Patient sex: M
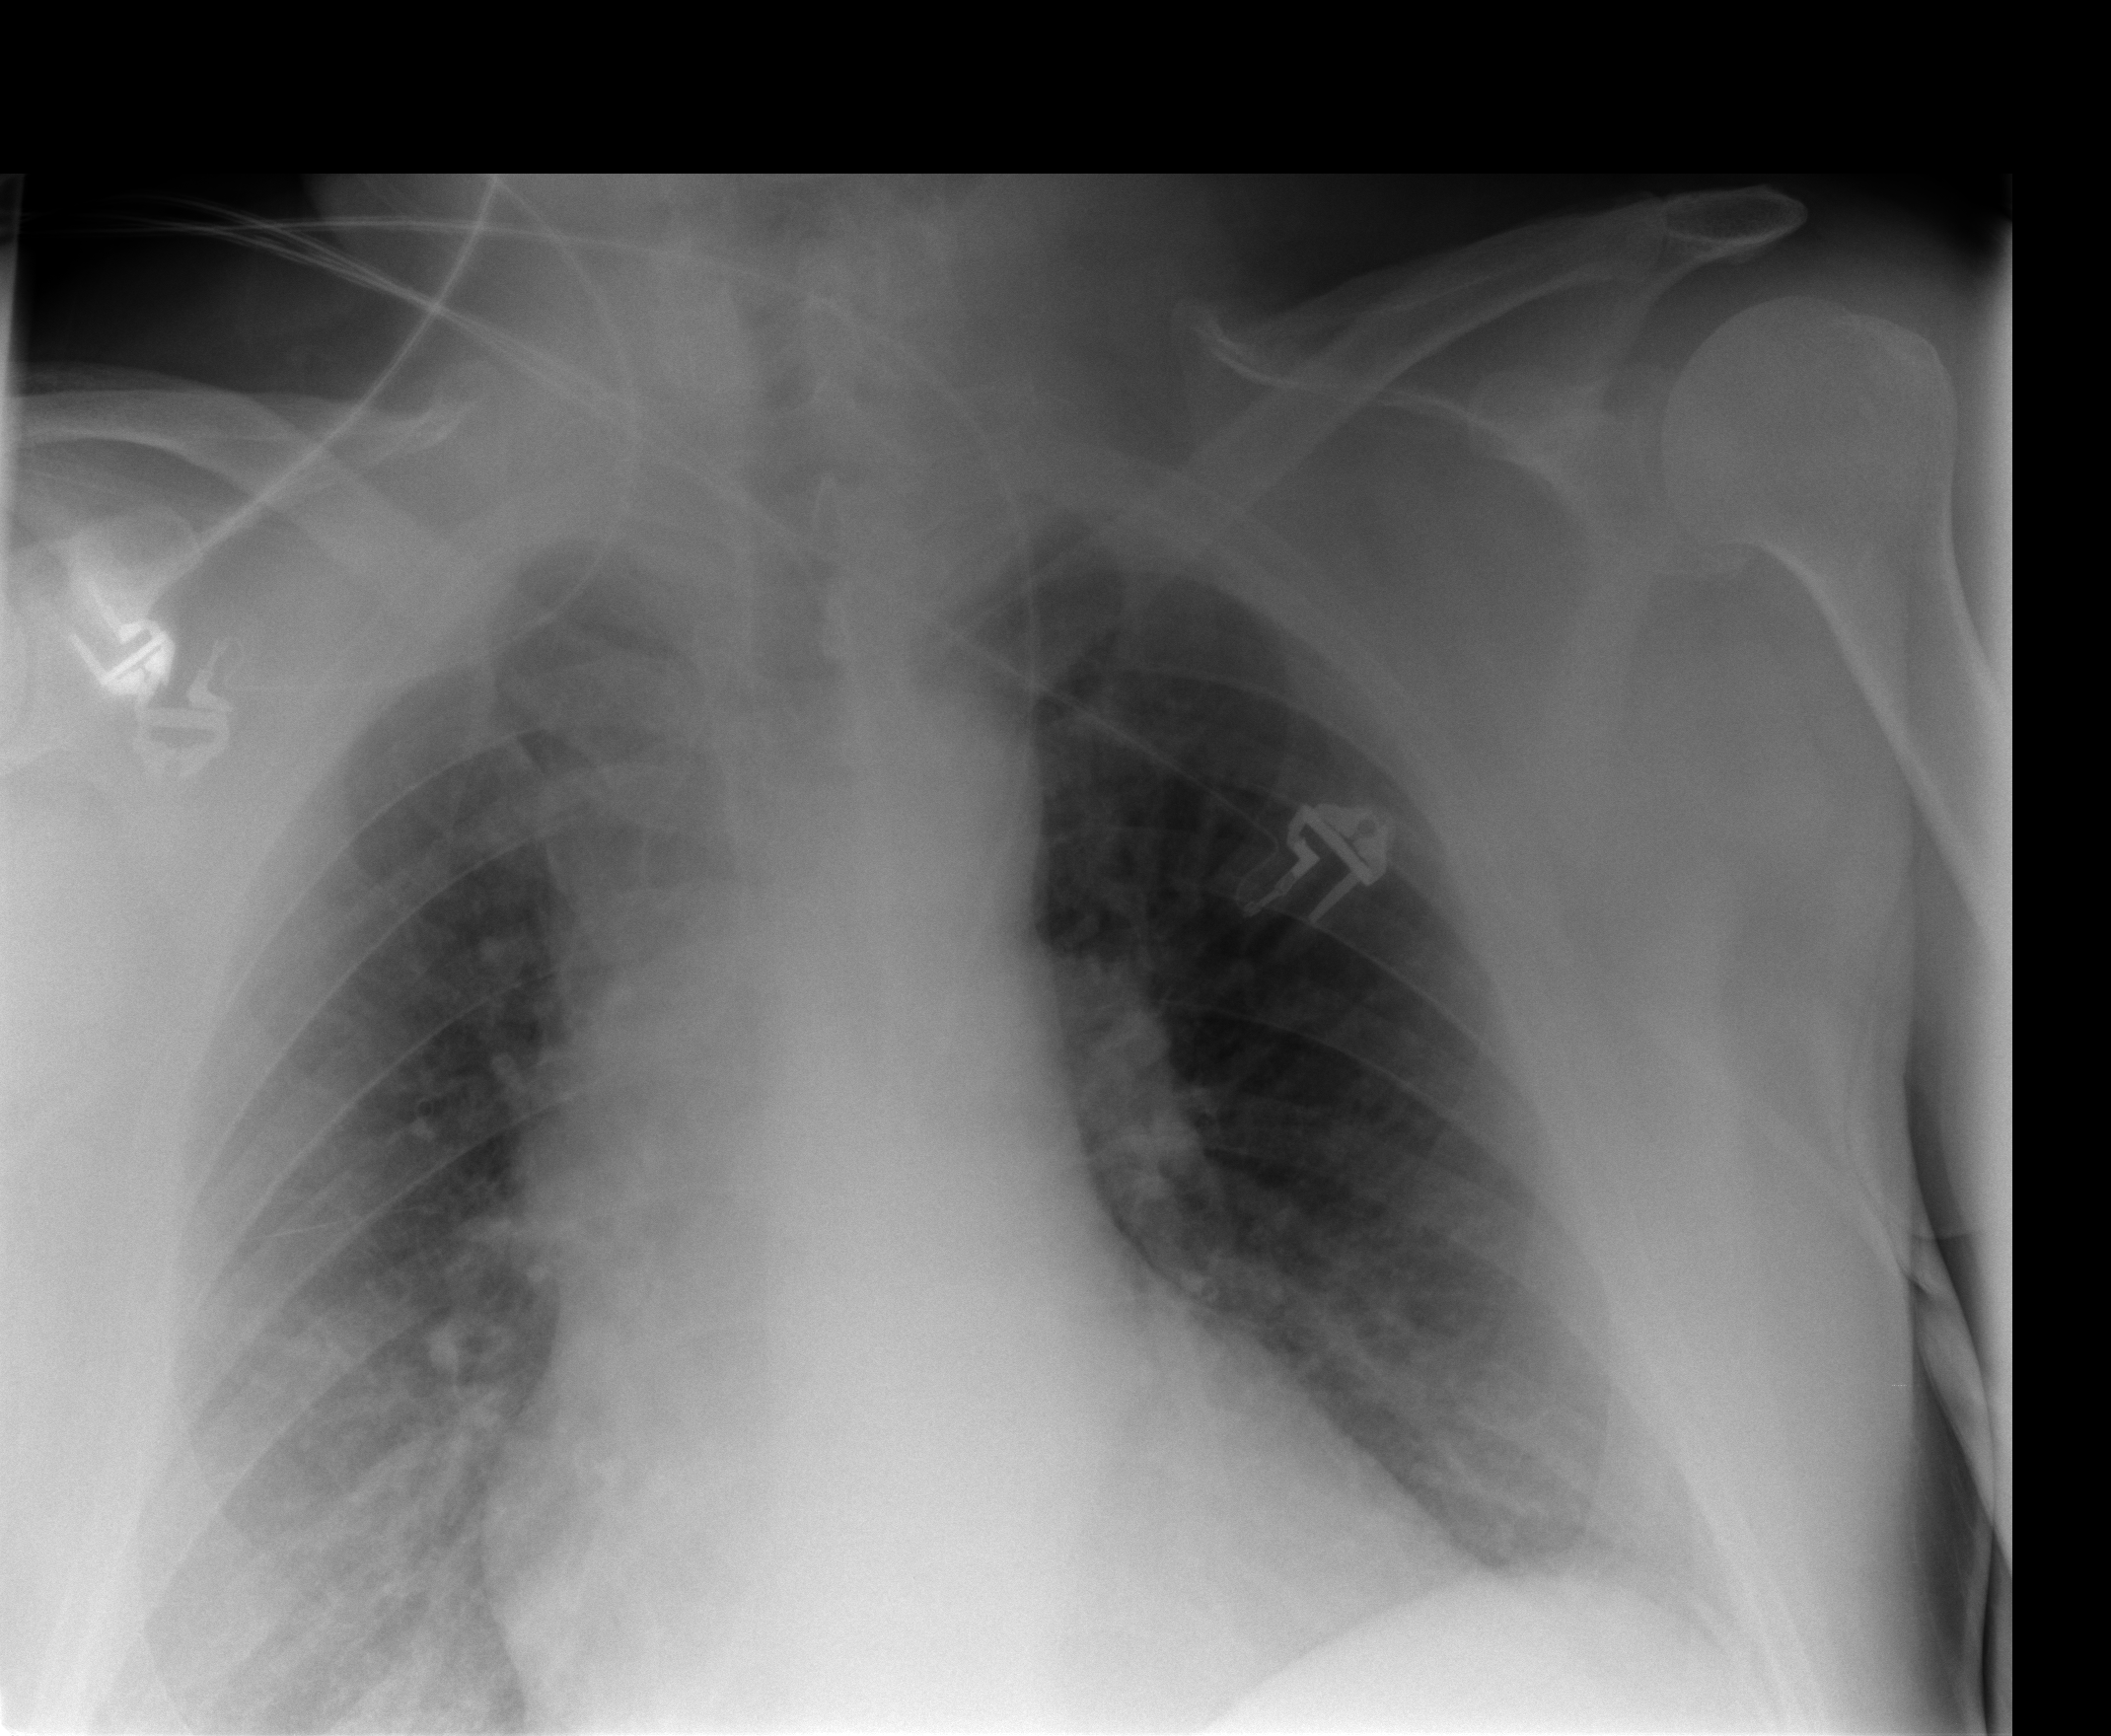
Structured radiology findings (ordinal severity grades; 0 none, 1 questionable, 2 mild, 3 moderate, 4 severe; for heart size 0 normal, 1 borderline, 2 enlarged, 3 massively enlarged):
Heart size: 0
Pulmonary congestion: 0
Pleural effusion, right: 0
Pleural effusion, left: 0
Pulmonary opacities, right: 0
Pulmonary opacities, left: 0
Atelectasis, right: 2
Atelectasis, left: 2